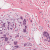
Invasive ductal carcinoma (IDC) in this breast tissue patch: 0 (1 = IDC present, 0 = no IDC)